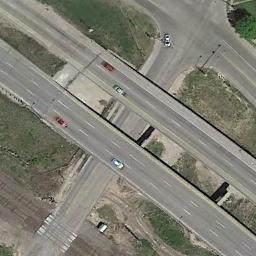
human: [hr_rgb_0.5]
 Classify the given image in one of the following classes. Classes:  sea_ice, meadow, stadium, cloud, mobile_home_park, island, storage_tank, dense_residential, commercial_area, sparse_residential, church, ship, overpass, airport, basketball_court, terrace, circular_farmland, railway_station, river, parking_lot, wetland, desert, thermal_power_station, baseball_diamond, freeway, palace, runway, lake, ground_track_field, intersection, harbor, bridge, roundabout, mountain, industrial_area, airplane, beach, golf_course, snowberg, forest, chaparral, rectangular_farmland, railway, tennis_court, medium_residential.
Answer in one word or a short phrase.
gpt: overpass